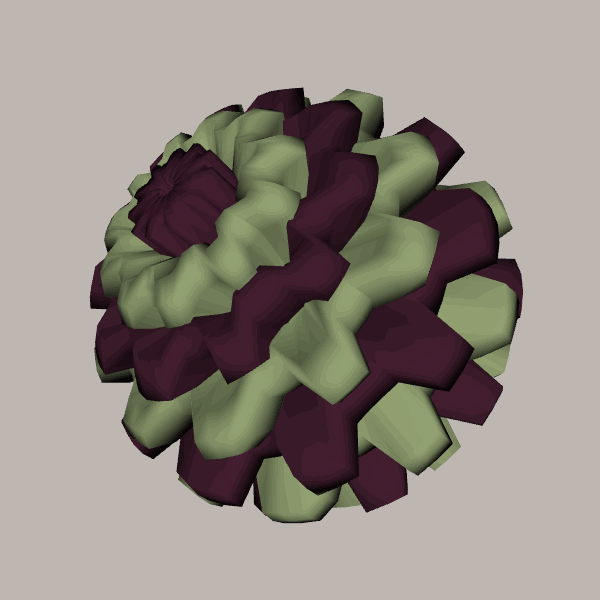
Background: light